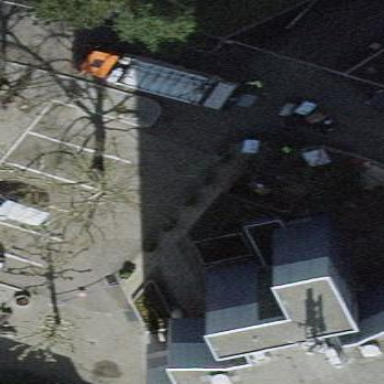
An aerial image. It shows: Parking area with surface.